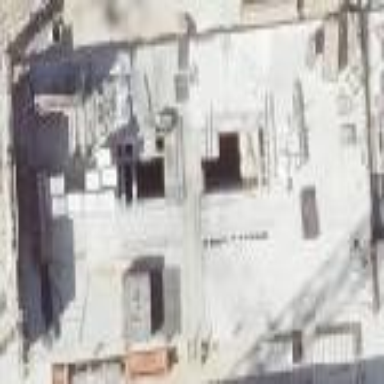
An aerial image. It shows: Building part with flat roof.